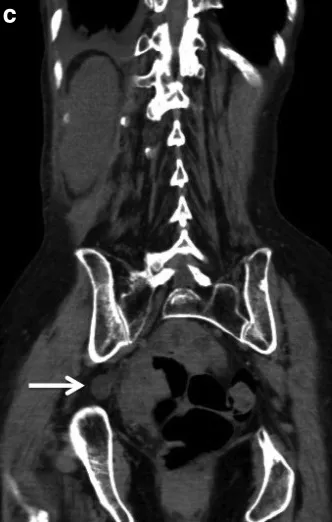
CT scan demonstrating hydroureteronephrosis secondary to herniation of the right ureter into the greater sciatic foramen. Demonstrate the dilated ureter within the greater sciatic foramen (marked by arrow).
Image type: radiology (ct)